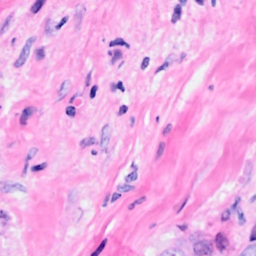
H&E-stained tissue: Breast